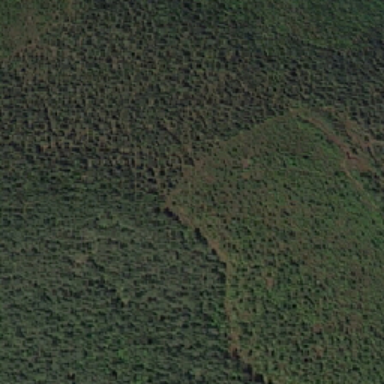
Trees on land are low .